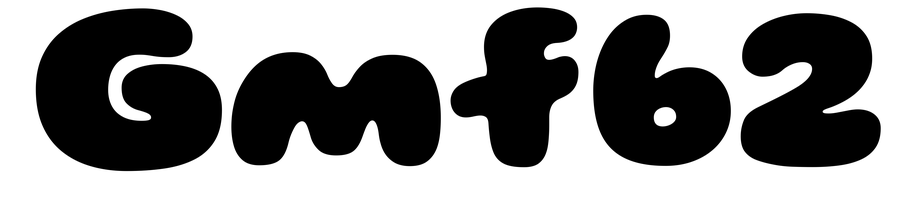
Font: Gluten_Black